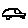
Label: car